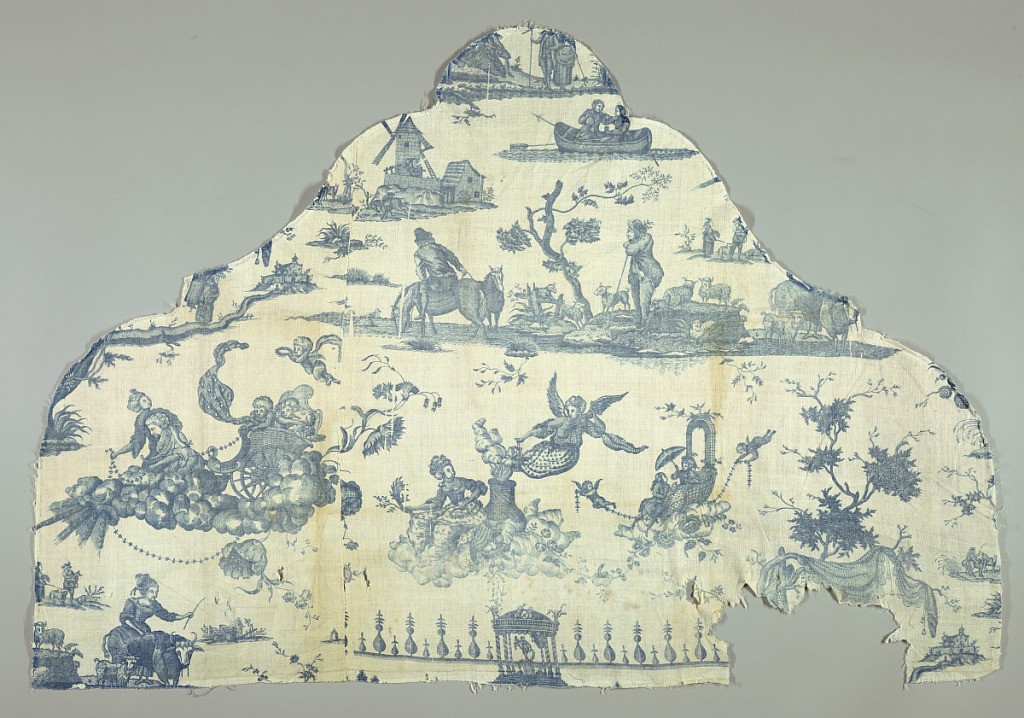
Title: Le temple de l'amour
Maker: Gorgerat Frères et Cie., Nantes, France, 1783–1815
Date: ca. 1785
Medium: cotton Technique: printed by engraved copper plate on plain weave
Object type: Textile
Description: Amusing scenes of people floating around in the sky mixed with a bucolic landscape. In blue on white.